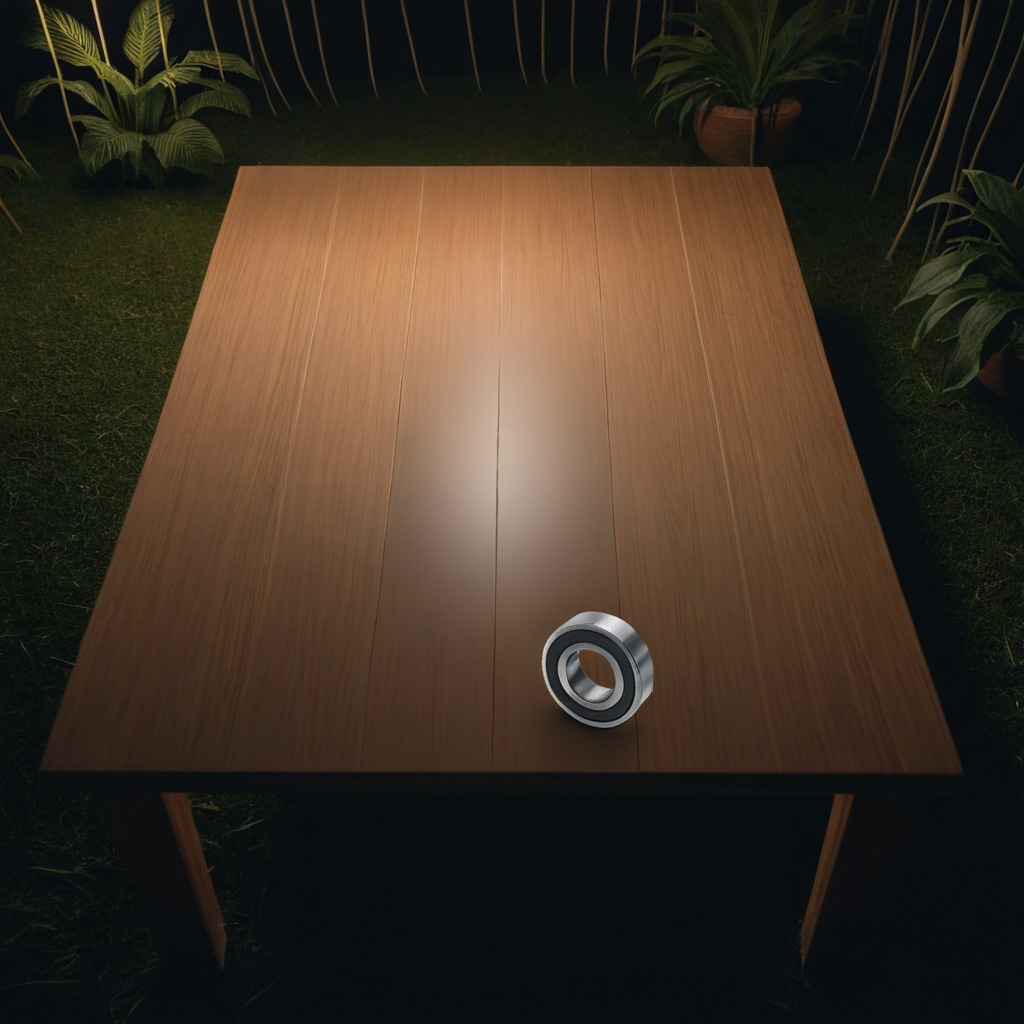
A metal ball bearing lies on a wooden table inside a jungle field workshop tent at night.